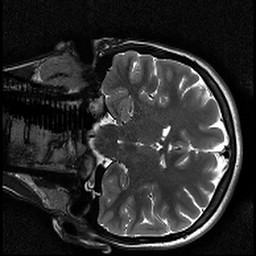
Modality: T2w
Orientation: coronal